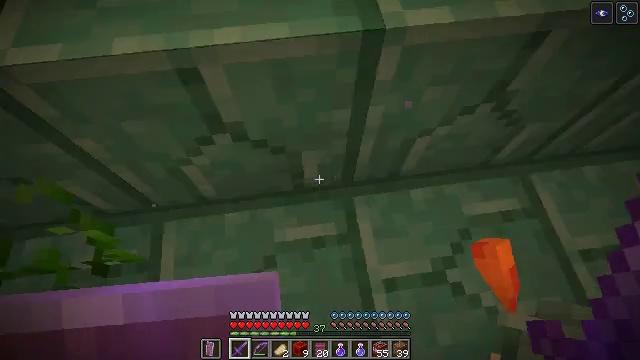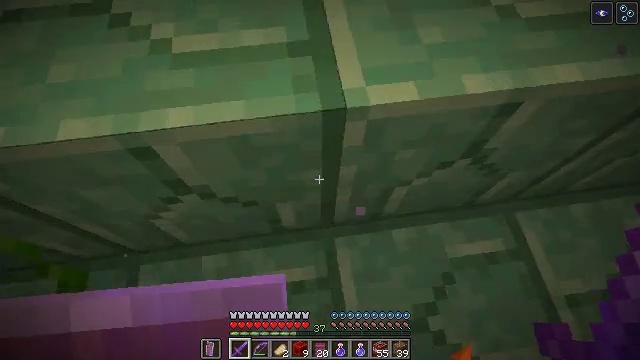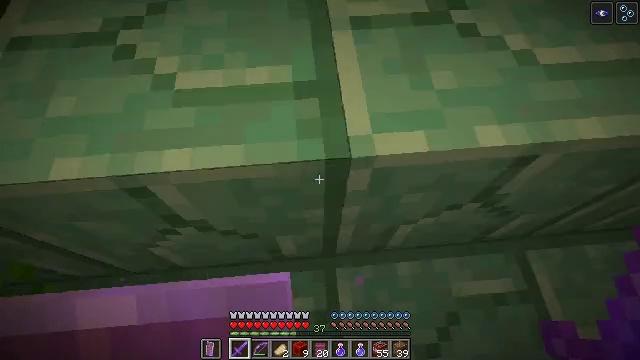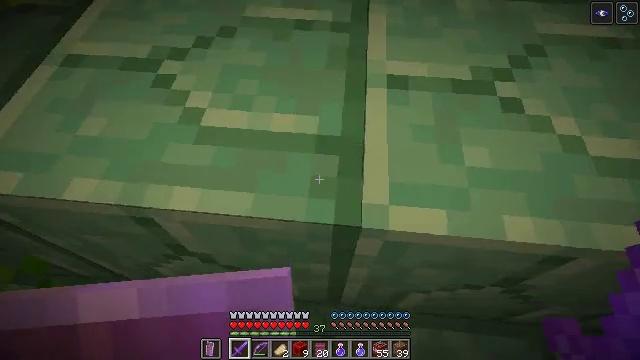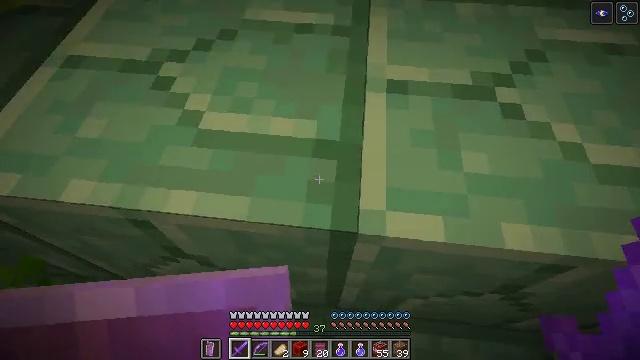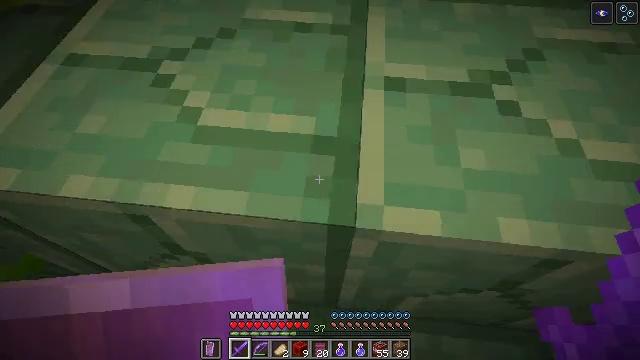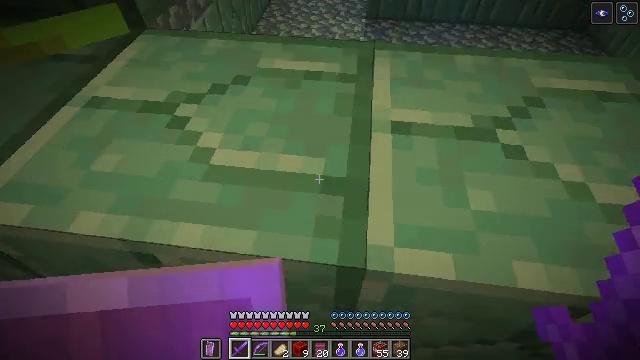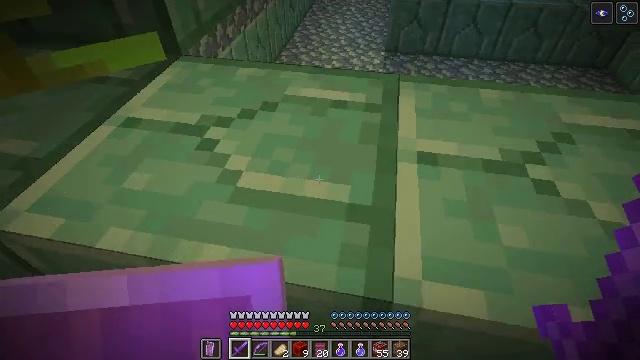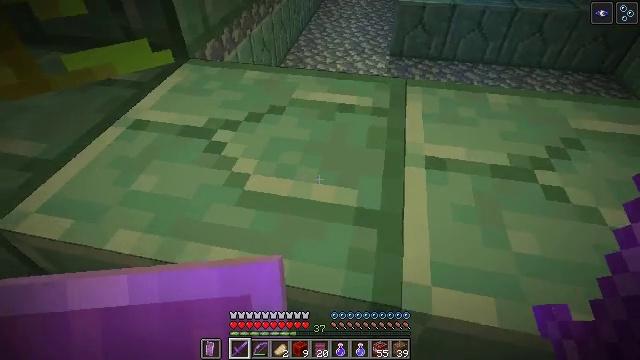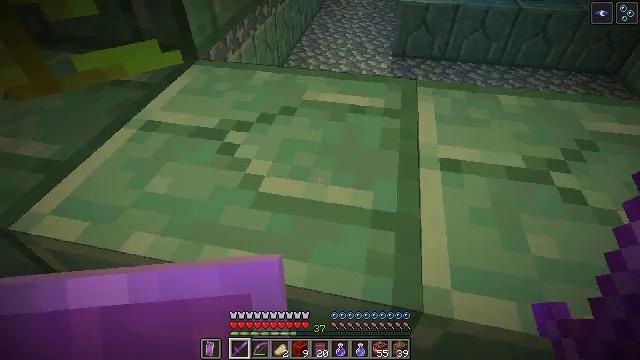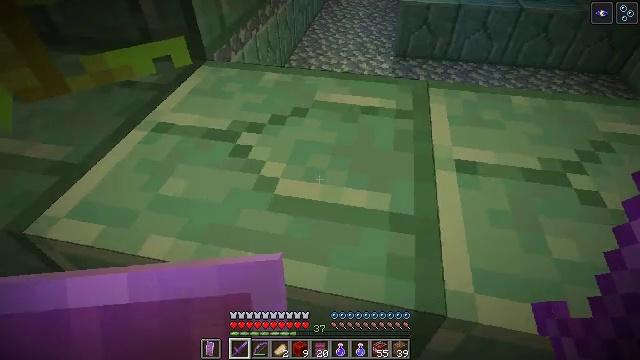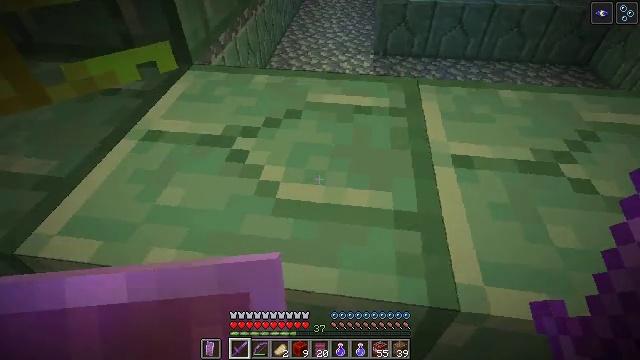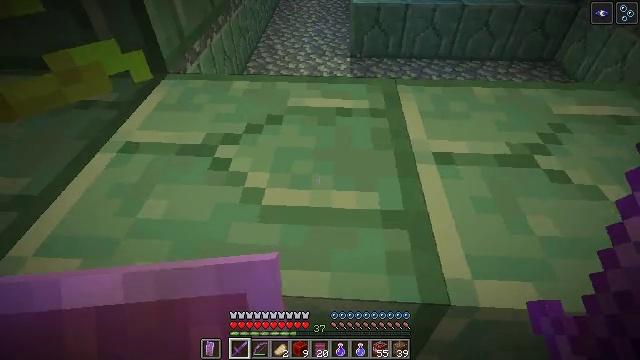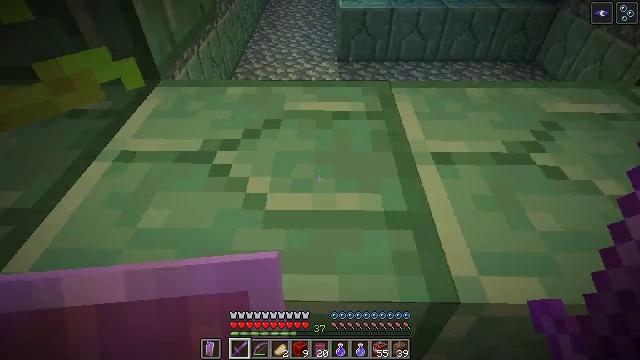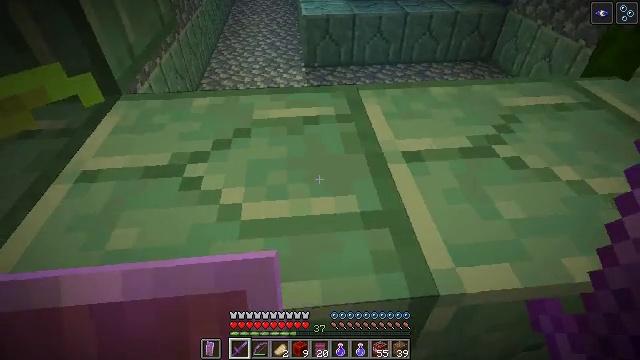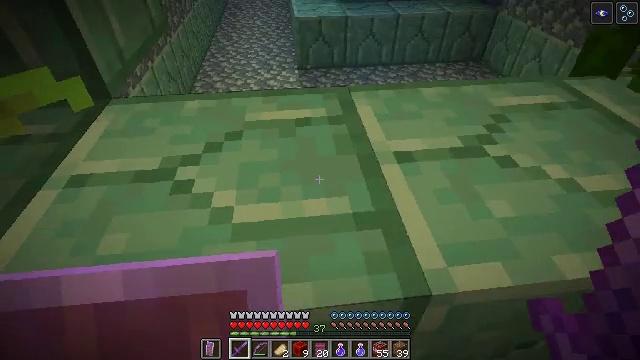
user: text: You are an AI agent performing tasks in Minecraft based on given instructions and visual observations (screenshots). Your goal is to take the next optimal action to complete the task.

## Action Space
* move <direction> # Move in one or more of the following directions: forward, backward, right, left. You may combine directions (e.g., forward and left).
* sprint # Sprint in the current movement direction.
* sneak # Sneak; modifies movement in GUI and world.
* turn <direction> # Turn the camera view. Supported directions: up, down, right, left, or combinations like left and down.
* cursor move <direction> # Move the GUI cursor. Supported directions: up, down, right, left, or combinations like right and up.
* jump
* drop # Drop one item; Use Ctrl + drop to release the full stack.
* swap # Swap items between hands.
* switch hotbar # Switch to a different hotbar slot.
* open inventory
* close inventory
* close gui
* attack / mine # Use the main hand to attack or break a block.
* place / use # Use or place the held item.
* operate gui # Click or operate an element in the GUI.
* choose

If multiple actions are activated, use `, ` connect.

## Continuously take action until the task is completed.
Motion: motion action
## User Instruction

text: Mine the wet sponge underwater.
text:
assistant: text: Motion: move forward
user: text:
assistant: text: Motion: move forward, turn left and up
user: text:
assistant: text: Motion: move forward, turn left and up
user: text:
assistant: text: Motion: move forward
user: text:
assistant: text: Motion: move forward
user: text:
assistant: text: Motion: move forward, turn up
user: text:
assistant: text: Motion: move forward, turn left and up
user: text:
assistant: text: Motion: move forward
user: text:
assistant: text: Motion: move forward
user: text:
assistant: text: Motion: move forward
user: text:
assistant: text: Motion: move forward, turn right
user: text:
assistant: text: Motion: move forward, turn right
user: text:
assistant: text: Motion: move forward, turn right
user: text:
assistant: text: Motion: move forward, turn right and up
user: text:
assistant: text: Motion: move forward, turn right
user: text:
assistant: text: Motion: move forward
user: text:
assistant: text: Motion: move forward, jump
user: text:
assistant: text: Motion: move forward, turn left and up, jump
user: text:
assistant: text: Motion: move forward, turn left and up, jump
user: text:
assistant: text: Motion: move forward, turn left and up, jump
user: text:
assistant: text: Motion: move forward, turn left and up, jump
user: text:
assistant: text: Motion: move forward, jump
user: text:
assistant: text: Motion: move forward
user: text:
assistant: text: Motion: move forward
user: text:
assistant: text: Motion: move forward
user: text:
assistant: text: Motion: move forward
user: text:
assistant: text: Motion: move forward, turn left
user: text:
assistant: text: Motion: move forward, turn left and up
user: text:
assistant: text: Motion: move forward, turn left
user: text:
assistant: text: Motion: move forward and move left, turn left